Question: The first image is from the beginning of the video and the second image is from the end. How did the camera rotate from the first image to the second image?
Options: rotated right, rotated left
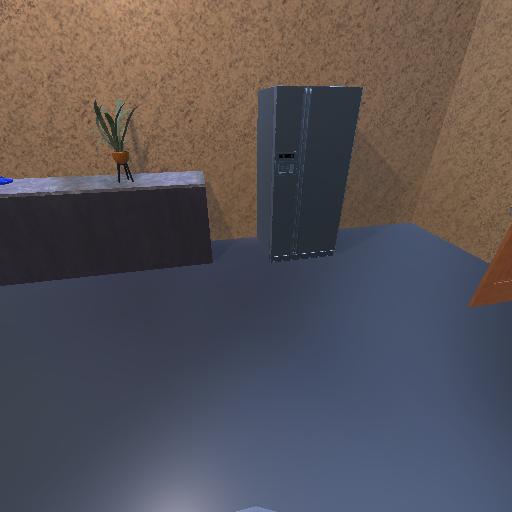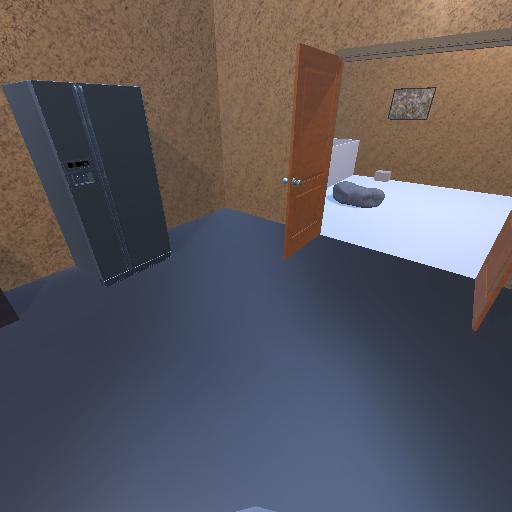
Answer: rotated right